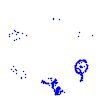
Particle: pion